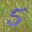
Label: 5